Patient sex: F
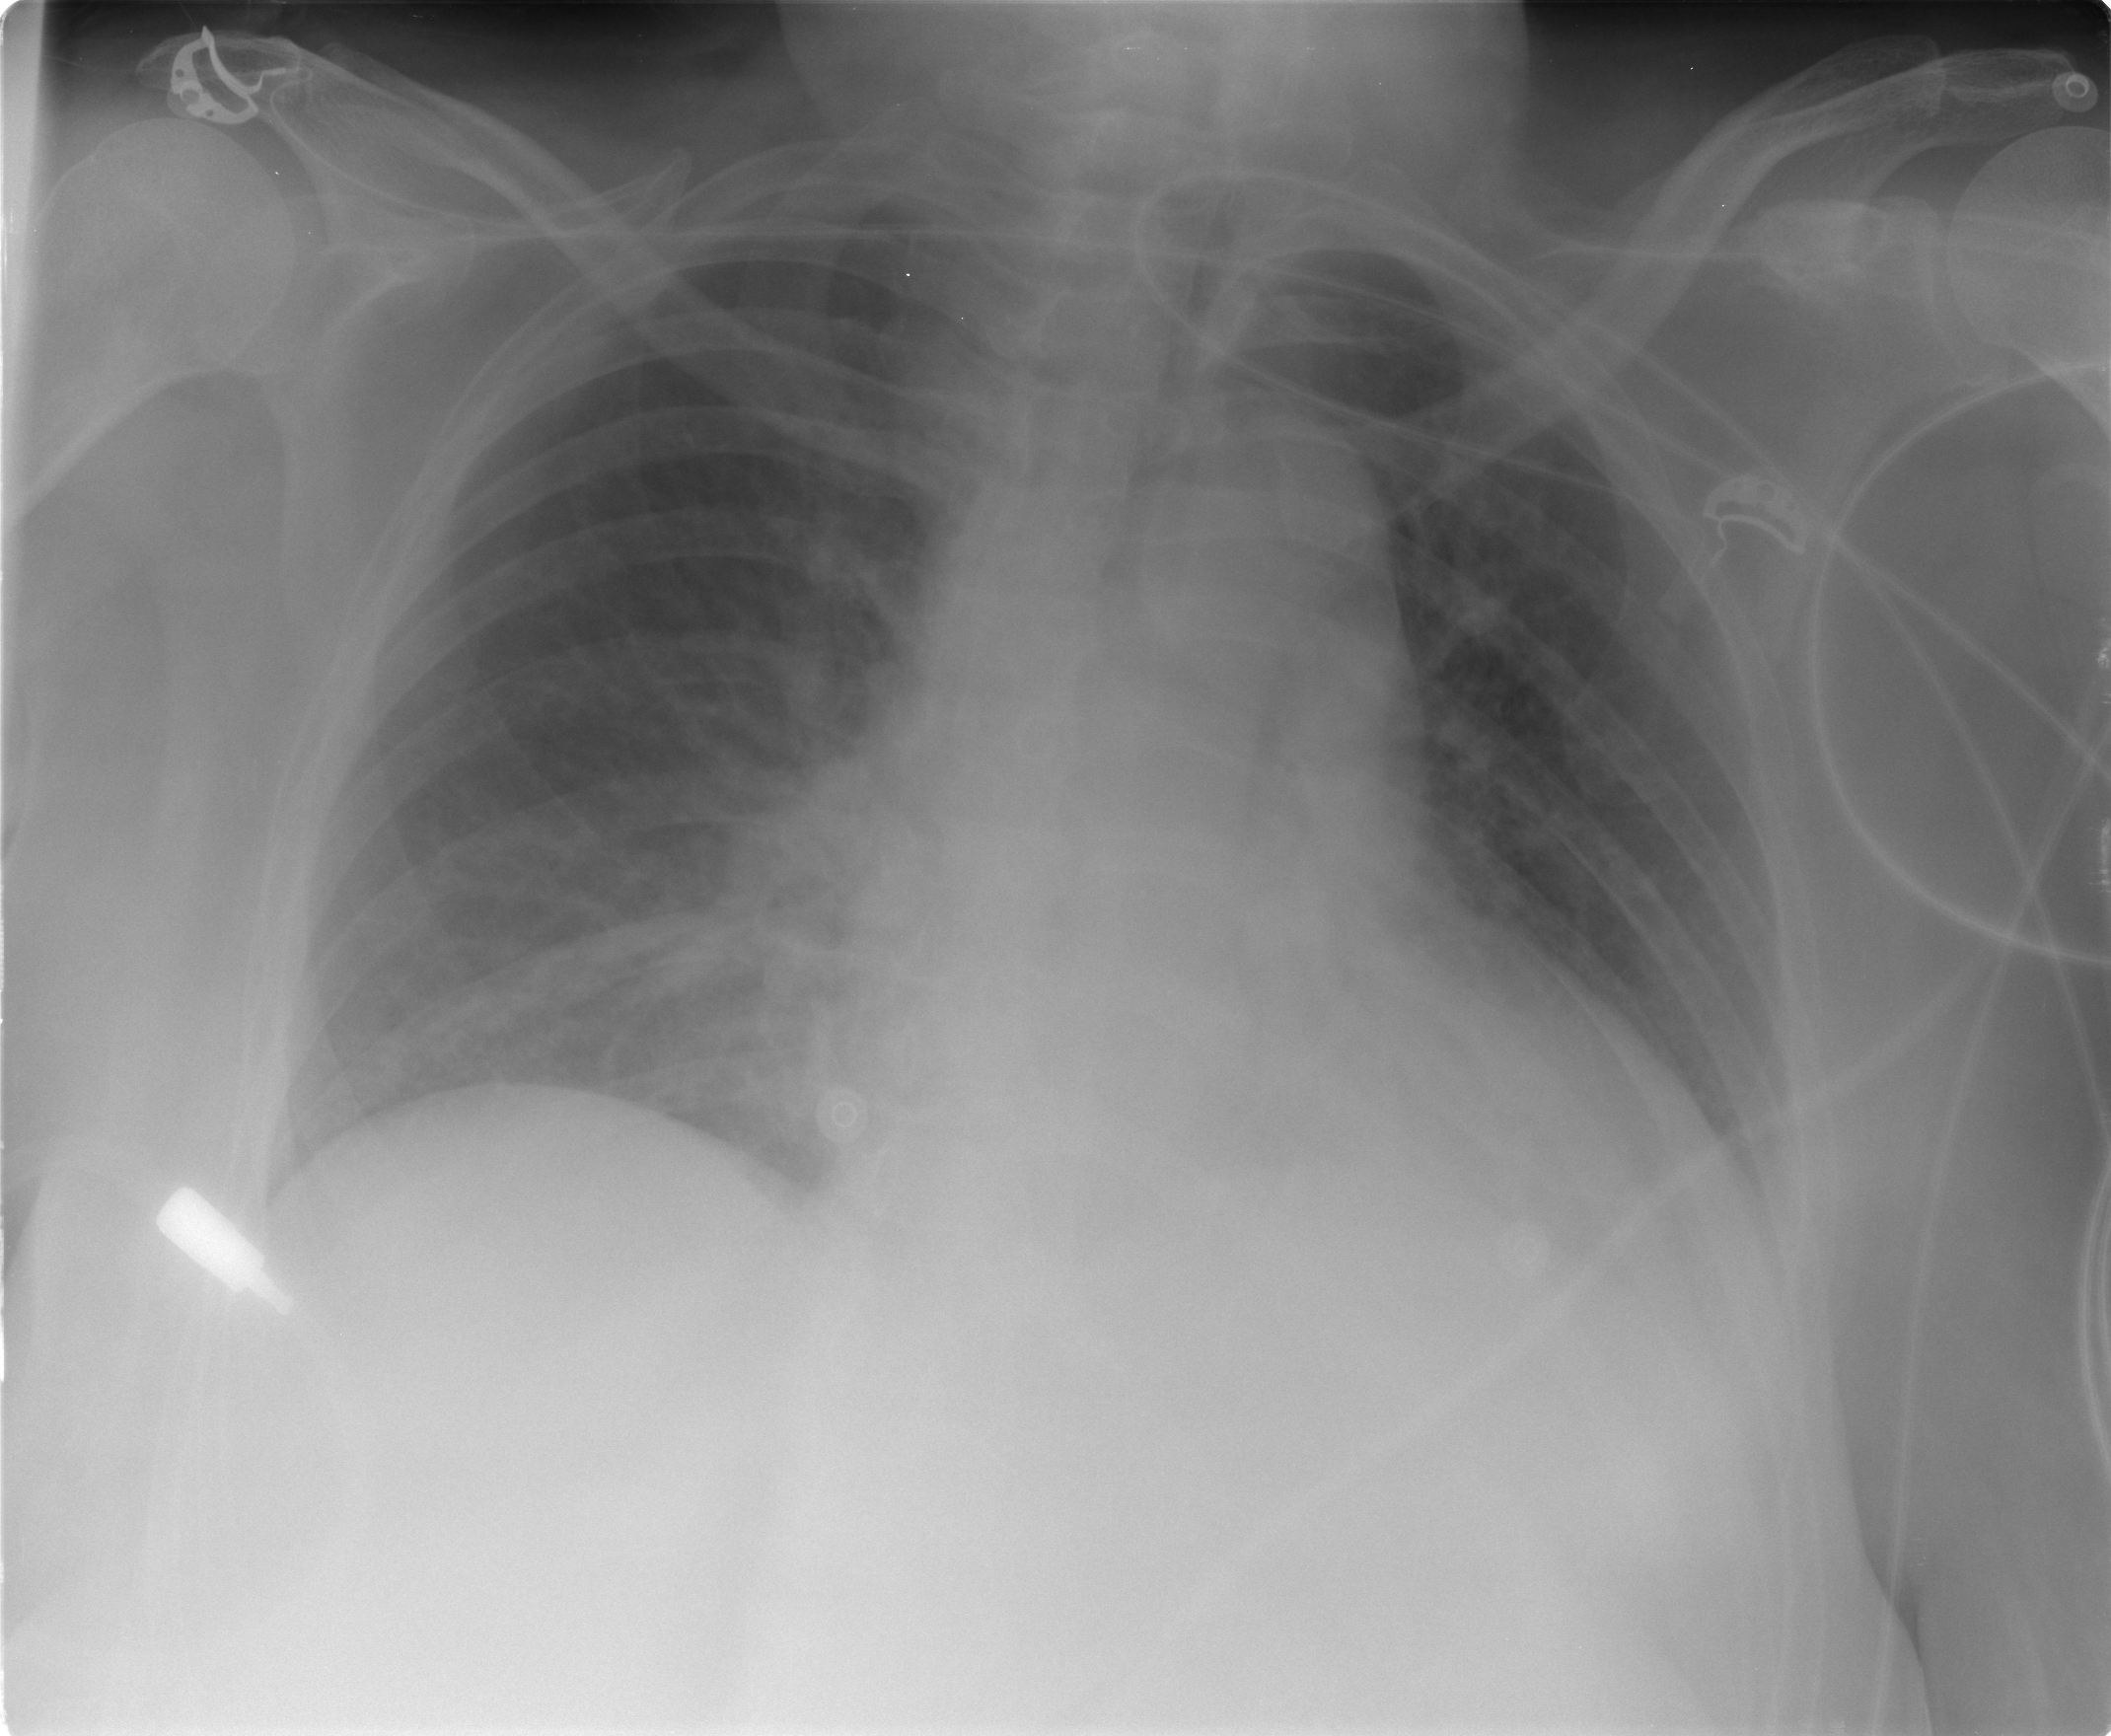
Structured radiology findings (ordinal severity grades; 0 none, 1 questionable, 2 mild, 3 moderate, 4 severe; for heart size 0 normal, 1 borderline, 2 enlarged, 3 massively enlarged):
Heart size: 2
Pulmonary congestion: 2
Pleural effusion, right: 0
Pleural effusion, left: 0
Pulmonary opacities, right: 0
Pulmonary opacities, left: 0
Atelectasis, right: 0
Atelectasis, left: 0